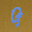
Label: 9